Question: I am trying to set the color of accepted-answer box on <URL> to Stack Overflow. I think SO's style is easier to visualize.
The problem is that I am not being able to change the color of the 'Normal distribution' that circumscribes the number of answers on the question. See picture below.

I have tried to hover the mouse over the format and inspect the element to visualize the part of the code that changes this feature, but I did not get it.
I am using Stylish on Chrome and what I have got so far is:
'''
.answered-accepted {
background-color: rgb(117, 132, 92) !important;
color: #e1e818
}
'''
How can one change that background color?
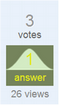
Answer: If it was me, I'd just forget that "Normal distribution" graphic and set the whole background:
'''
div.status.answered-accepted, div.status.answered-accepted strong {
background: rgb(117, 132, 92) !important;
color: #e1e818 !important;
}
'''
---
But, if you really want to change that graphic, do the following:
1. Download the relevant sprite.
2. Crop and edit the image:
3. Upload the image to your server or Base-64 encode it.
4. The new CSS: div.status.answered-accepted strong {
background-image: url(data:image/gif;base64,R0lGODlhSQAdANUAAGh3XHSCacPJvpymlODj3YSRe7G5q9nd1mp5Xuvt6q21ppGciM3SyX2Kc7rBtYyYg218Yubo5KStnff49tve2MfNw3B+ZHiFbZehju/x7tHWzrS7rr3Dt4CMdo2ZhOnr58rQxu/377C4quPl4NTZ0YmUf5SfjN3h27i/ssDGu5ytlMXOvQAAAAAAAAAAAAAAAAAAAAAAAAAAAAAAAAAAAAAAAAAAAAAAAAAAAAAAAAAAAAAAAAAAAAAAAAAAAAAAACH5BAUUABMALAAAAABJAB0AAAblwIlwSCwaj8ikcslsOp/QqDQp8DRKqMx0yy1GJBaAGLA4dM9STWHMDlTQcCbjwq5bOPG8UUOv21N6gScdfoUXDIFxGR6FjR1miWcSjZQeCZFcDgiUlAqYU3OclHefUCdropQXJKVNGQOpog8frUsGm7GcErVJFQG5oggbvEaDwKkWIMRDCQvHsavLE5PPsQURxAoQ1bkYWq3a3LkIA9+YCrjiseSXkejqzxjteQkS6fDACyN5JCX44h0Qnfkg4tc/cRYUYJsywoG/g/gaGCDAJEMECgw2mDAI8SAEDwoqHIhgTtqnIAA7) !important;
color: #e1e818 !important;
}